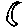
Label: moon